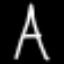
Label: The Eiffel Tower